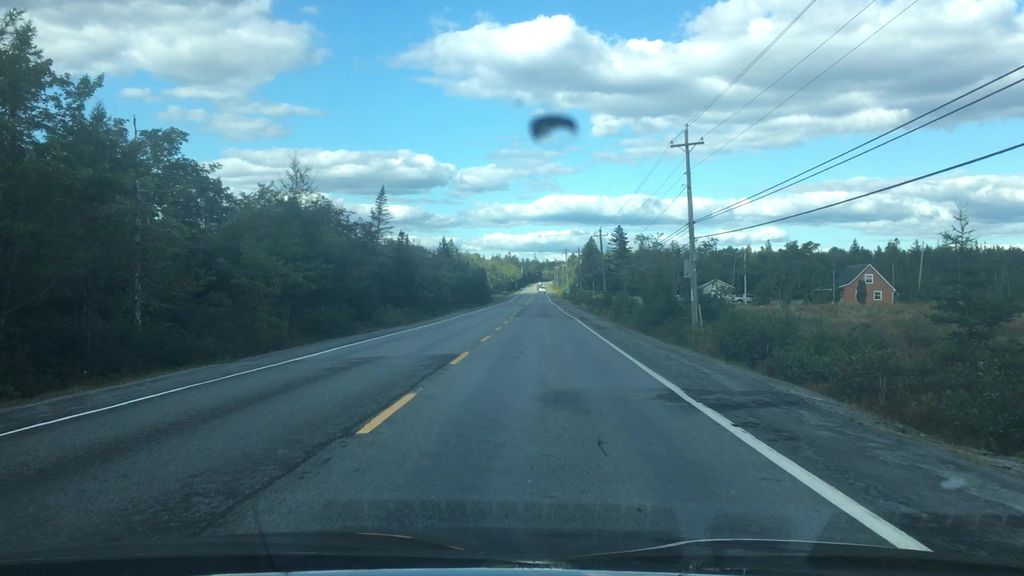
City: halifax